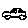
Label: car